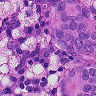
Metastatic tissue present: yes